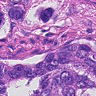
Metastatic tissue present: yes